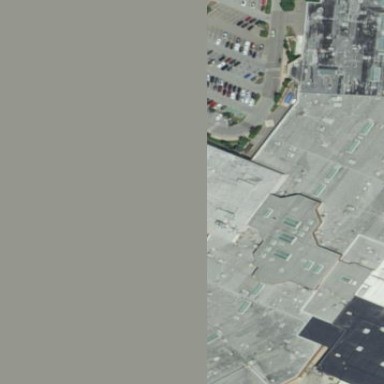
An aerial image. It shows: Retail building that is part of mall.